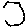
Label: hexagon